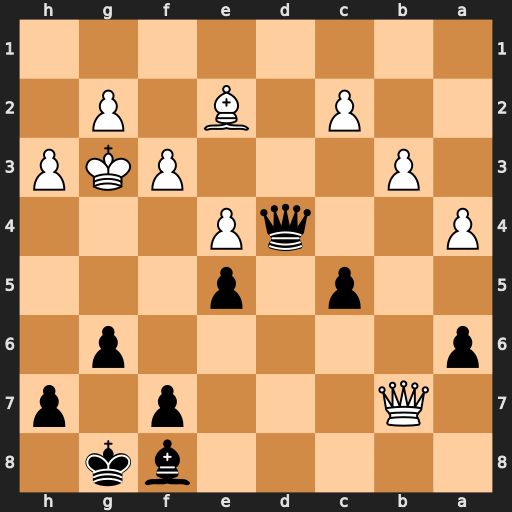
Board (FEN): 5bk1/1Q3p1p/p5p1/2p1p3/P2qP3/1P3PKP/2P1B1P1/8
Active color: b
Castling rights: -
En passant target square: -
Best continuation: Bh6 Qc8+ Kg7